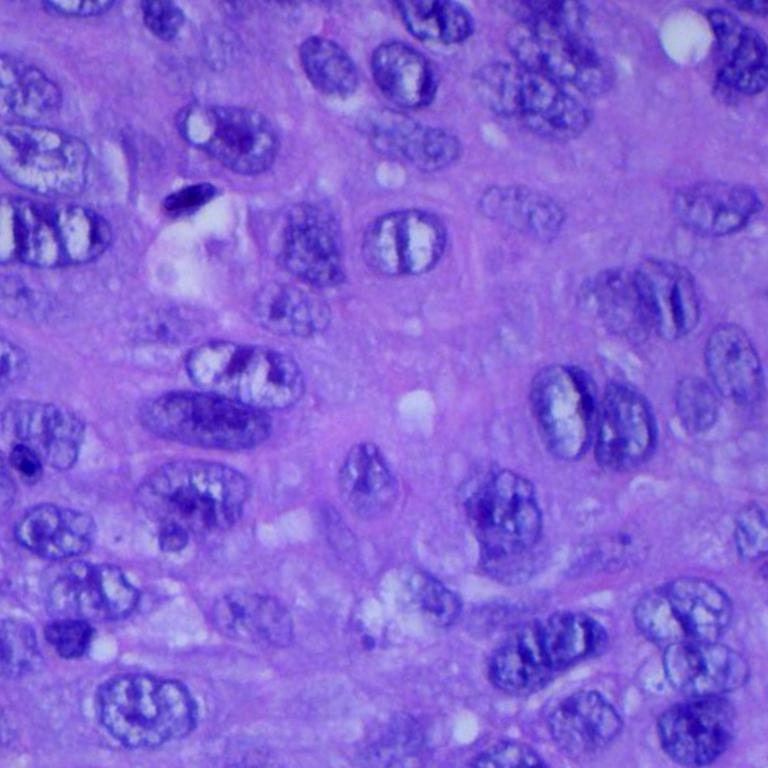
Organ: lung
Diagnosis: squamous carcinomas